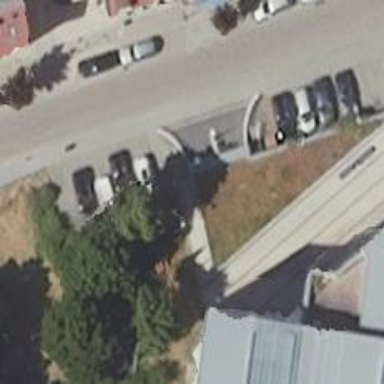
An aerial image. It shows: Parking area.